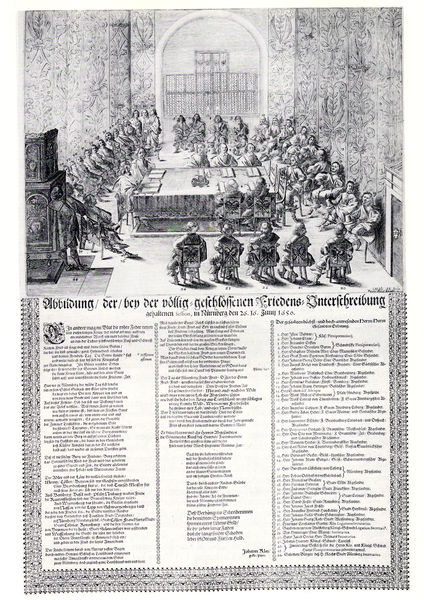
Titel: Abbildung/ der/ bey der völlig= geschlossenen Friedens= Unterschreibung
Institution: (Seriendruck)
Schlagwörter: gruppe, schatten, weiß, menschen, sitzen, fenster, grau, licht, männer, raum, schwarz, skizze, stuhl, stühle, szene, tisch, tür, zeichnung, gesellschaft, herren, muster, ornament, versammlung, gericht, richter, wand, rahmen, bild, gelehrte, tischdecke, tischtuch, kirche, sitzend, ofen, rund, schrift, bücher, papier, bogen, grafik, graphik, spalten, rand, saal, figuren, gestühl, tapete, ornamente, verzierung, deutsch, halle, wände, unterschrift, buch, umrahmung, druck, schnitt, radierung, stich, seite, illustration, schwarzweiß, text, zeitung, initiale, treffen, frieden, unterzeichnung, verhandlung, altar, abstimmung, zeilen, fraktur, abbildung, beschreibung, tabelle, zeile, tect, senat, sitzung, rat, majuskel, dokumente, verordnung, sal, friedensvertrag, tagung, friedensverhandlungen, majuskeläbogen, dreispaltig, friedensunterschreibung, abbildun, unterzewichnung, gesante, erlasse, entscheidungen, ratifizierung, tisch saal, männer sitzend